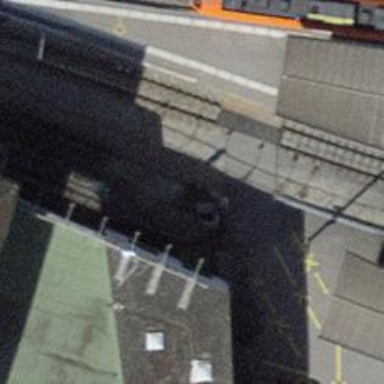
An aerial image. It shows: Railway buffer stop.